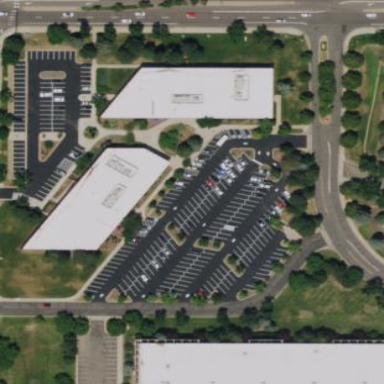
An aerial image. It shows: Office building.